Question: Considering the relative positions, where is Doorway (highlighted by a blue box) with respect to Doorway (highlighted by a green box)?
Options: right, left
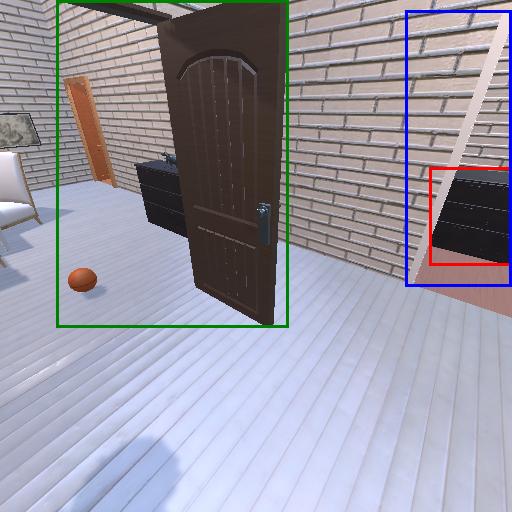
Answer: right